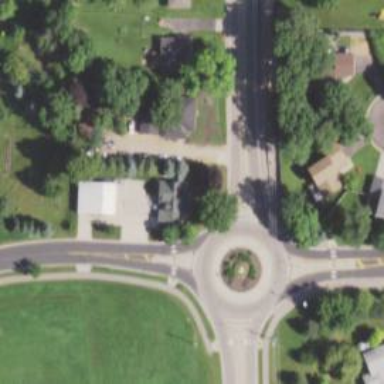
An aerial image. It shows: Secondary road with asphalt surface leading to roundabout.